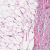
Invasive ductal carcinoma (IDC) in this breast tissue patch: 0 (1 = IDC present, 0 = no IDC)